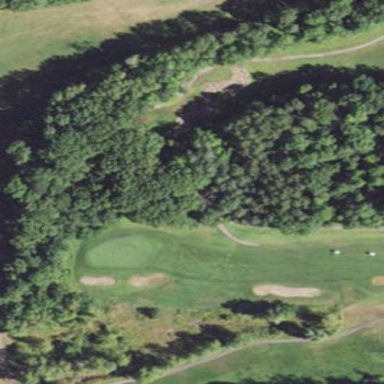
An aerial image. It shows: Rough area on grassy golf course.